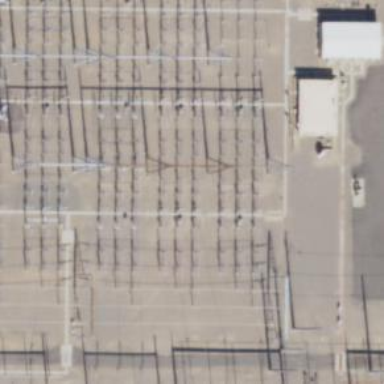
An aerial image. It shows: Switch for power supply.